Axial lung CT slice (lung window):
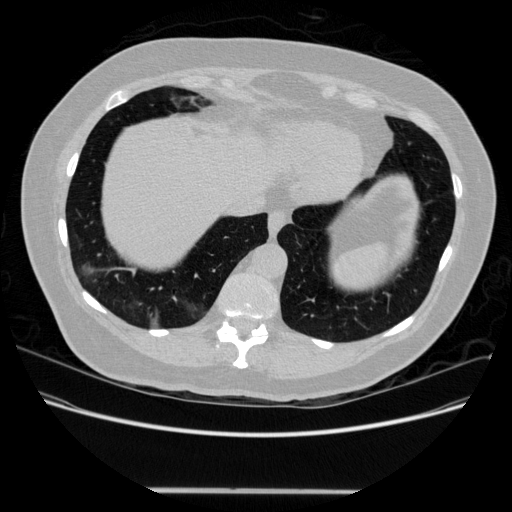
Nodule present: no